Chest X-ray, PA view. Patient: 31 years old, sex F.
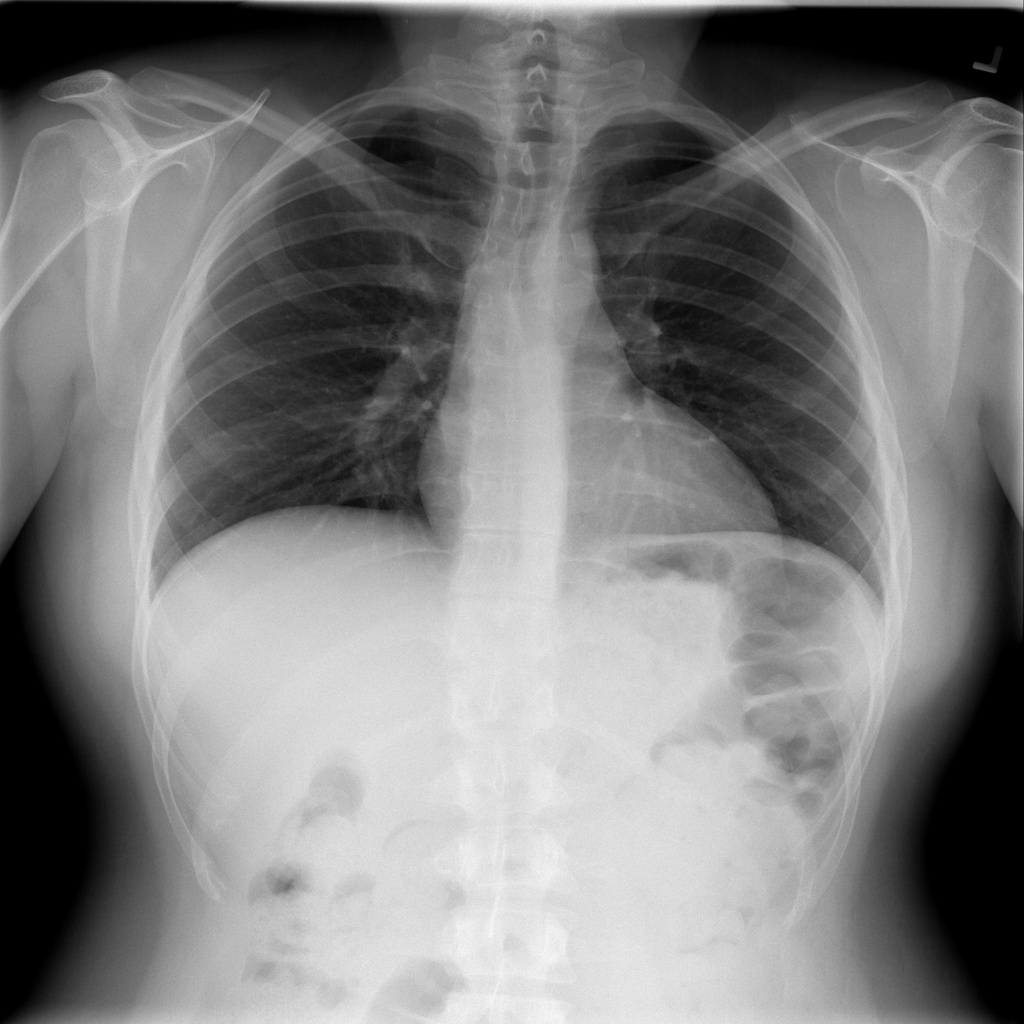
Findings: Infiltration